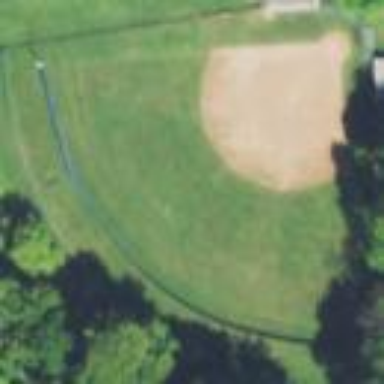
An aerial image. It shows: Baseball pitch for leisure and sports activities.